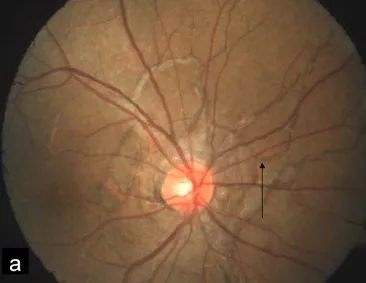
Color fundus photograph (CFP) showed angioid streaks (AS) in the right eye.
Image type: ophthalmic_imaging (fundus_photograph)